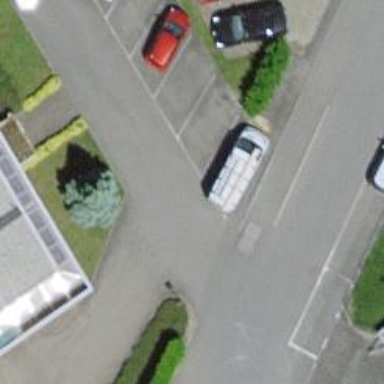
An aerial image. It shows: Living street.